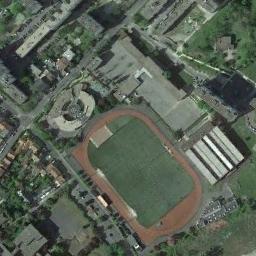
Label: ground_track_field